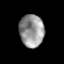
Tissue: prostate
Cell type: T cells
Senescence score: 0.2782
Nuclear area (px): 778
Mean DAPI intensity: 150.143